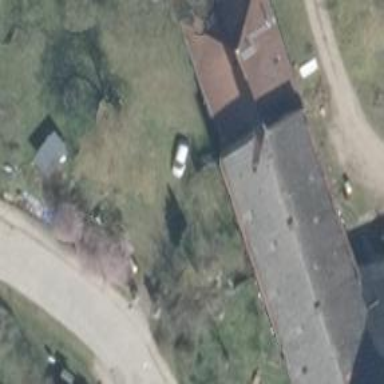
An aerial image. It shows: Building with gabled gray roof.